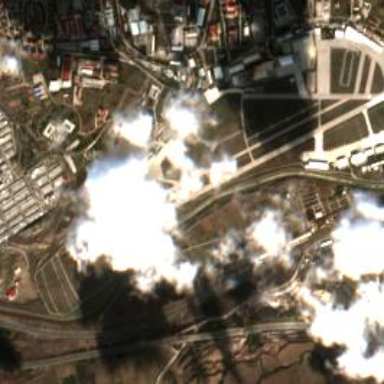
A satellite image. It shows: Runway at airport.